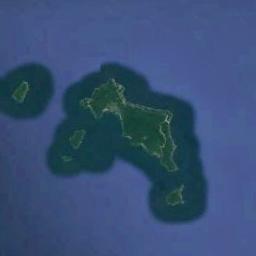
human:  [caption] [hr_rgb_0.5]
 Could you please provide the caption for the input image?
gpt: There are several islands of different sizes .

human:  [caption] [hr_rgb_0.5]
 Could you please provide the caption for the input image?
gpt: The archipelago with some islands of different sizes is surrounded by light blue waters .

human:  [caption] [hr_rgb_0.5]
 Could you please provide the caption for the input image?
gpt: There are several green islands on a blue sea .

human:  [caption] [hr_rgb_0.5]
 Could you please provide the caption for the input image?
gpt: There are several green islands on the blue sea .

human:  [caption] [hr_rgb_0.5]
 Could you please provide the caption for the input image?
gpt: There are many islands of different shapes and sizes .